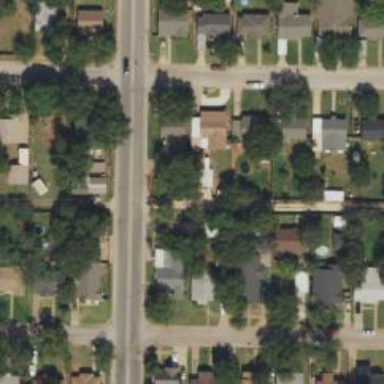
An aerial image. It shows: Alley classified as service road.